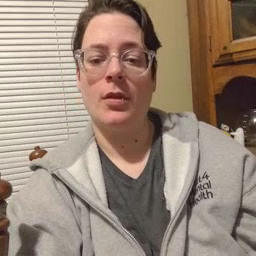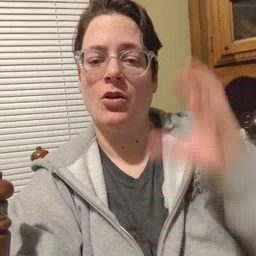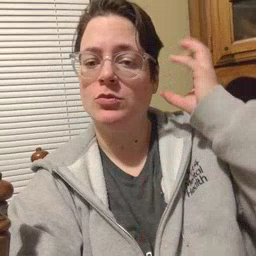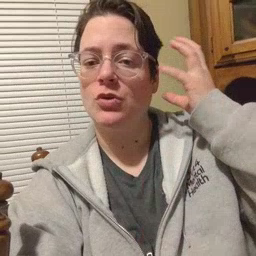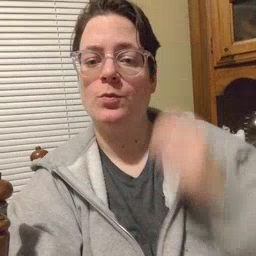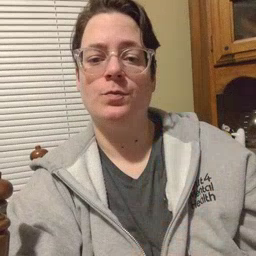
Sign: radio